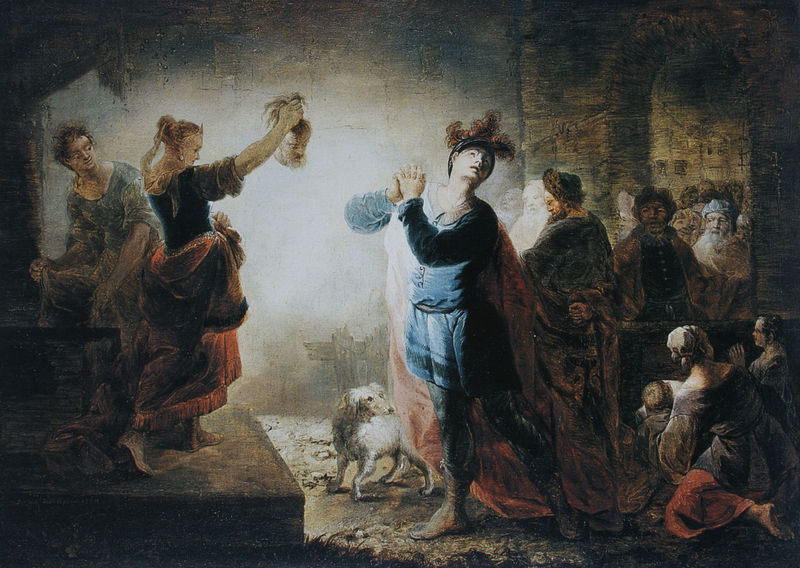
Titel: Triumph der Judith
Künstler: Johann Zick
Standort: Mainz
Institution: Landesmuseum
Schlagwörter: blau, dunkel, feder, gemälde, gott, hand, held, kopf, mann, schatten, umhang, weiß, frauen, menschen, mädchen, ocker, stadt, braun, fenster, frau, geste, grau, haar, hell, hintergrund, hut, kleid, kleider, licht, mund, männer, nase, ohrring, schwarz, skizze, straße, szene, tisch, tür, blick, gebäude, gürtel, hund, rot, tier, zaun, beige, leute, malerei, menge, rock, tanz, alt, bart, blond, feier, architektur, arm, arme, bibel, dienerin, enthauptung, entsetzen, federn, geköpft, halten, haupt, hinrichtung, holofernes, johannes, judith, kleidung, köpfen, mensch, präsentation, salome, schädel, tod, tot, toter, trauer, hals, hände, schauen, öl, gatter, boden, dunkelheit, haare, mantel, pose, gewänder, kind, mutter, personen, bühne, kontrast, renaissance, schulter, schultern, schön, brunnen, kinder, oval, sack, beine, federbusch, hündchen, lächeln, schleppe, magd, bogen, italien, venedig, schuhe, mauer, baby, füsse, ölgemälde, treppe, duktus, gefaltet, kopftuch, zopf, finster, glänzen, stufe, stufen, podest, junge, knie, zeigen, kled, tor, lachen, barfuss, eingang, antike, knabe, fuss, kreuz, orient, palast, torbogen, knien, soldat, auflauf, helm, kontrsat, beten, gebet, menschenmenge, ritter, altar, stadttor, tos, mauern, altes testament, sage, ermordung, flehen, medusa, schlangen, licht und schatten, opfer, treu, schauspieler, anbetung, bitte, legionär, turban, ermorden, wunsch, bitten, turbane, treue, schopf, delacroix, abfall, triumpf, galgen, hunf, tüt, wehklagen, enthaupten, trobogen, tötung, abscheu, enttäuschung, skalp, holophernes, abgehackt, bühen, entahauptet, habitus, hochhält, kledder, kniene, abgetrennter kopf, lahen